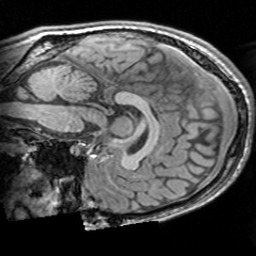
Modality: T1w
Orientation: sagittal
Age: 24
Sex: male
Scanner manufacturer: siemens
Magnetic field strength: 3 T
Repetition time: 1.63 s
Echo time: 0.00311 s